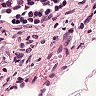
Metastatic tissue present: no